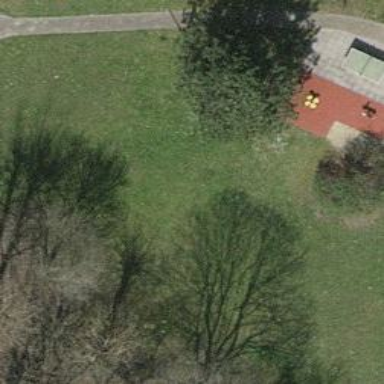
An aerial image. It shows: Playground area for leisure land.